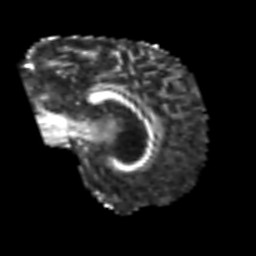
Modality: FA
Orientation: sagittal
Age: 43
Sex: male
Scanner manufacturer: siemens
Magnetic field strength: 3 T
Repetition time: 6.1 s
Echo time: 0.101 s